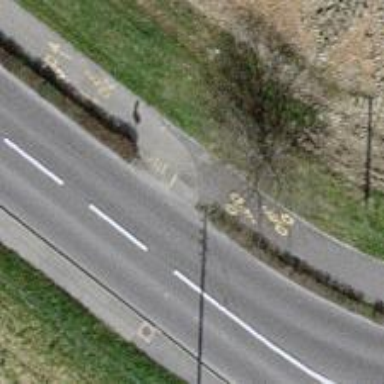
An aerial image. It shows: Asphalt cycleway.